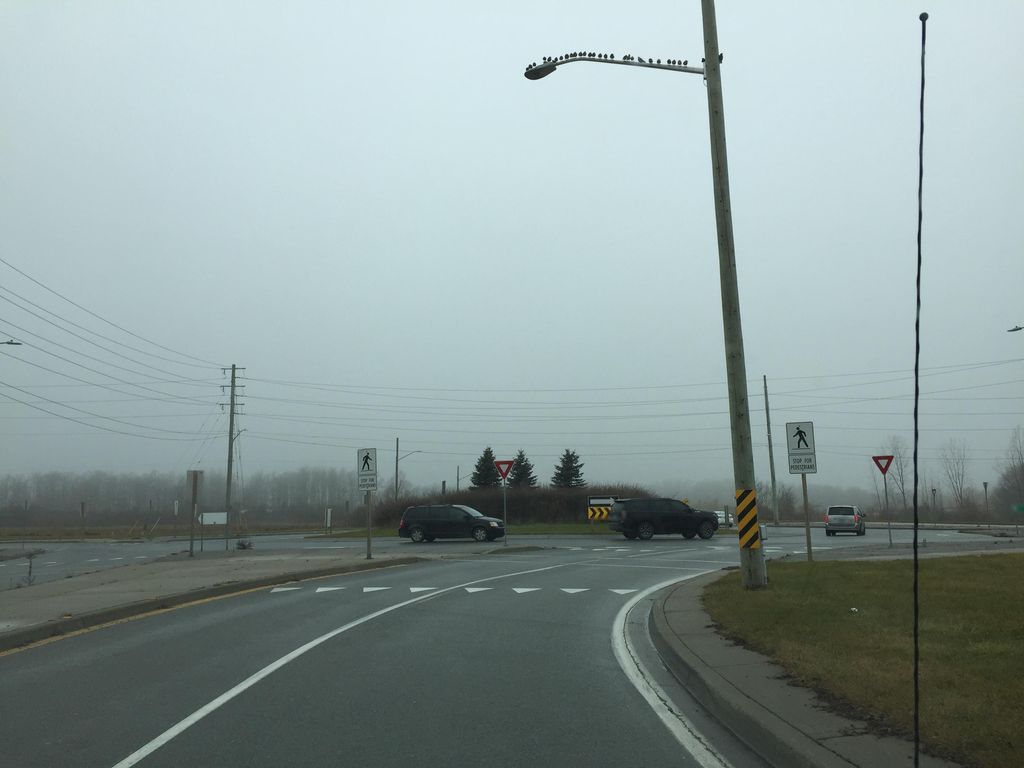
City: kitchener-waterloo